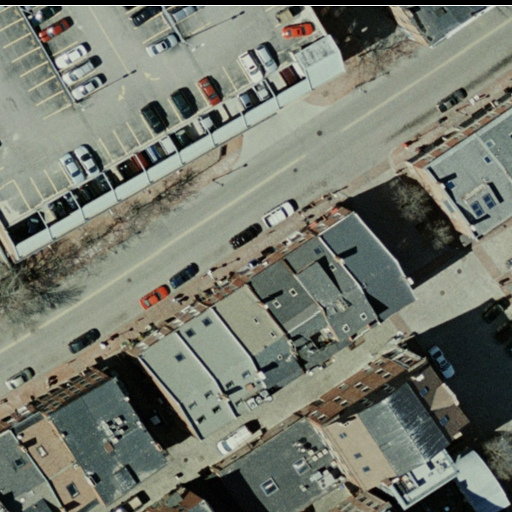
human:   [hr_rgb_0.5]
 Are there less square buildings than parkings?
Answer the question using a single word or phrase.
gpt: yes

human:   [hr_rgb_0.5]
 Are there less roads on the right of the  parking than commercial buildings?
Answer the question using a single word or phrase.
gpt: no

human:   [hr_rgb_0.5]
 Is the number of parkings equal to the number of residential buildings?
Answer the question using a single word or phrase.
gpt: no

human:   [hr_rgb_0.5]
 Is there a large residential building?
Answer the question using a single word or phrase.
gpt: yes

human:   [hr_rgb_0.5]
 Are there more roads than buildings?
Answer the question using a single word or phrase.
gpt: no

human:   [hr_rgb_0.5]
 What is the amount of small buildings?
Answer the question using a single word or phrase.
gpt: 7

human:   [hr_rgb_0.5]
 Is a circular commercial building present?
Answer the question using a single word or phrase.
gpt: no

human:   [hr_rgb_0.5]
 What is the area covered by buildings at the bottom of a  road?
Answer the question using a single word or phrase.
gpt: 3367m2

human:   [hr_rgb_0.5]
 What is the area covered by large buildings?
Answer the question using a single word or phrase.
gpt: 2239m2

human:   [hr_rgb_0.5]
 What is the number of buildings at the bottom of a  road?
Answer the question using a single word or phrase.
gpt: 19

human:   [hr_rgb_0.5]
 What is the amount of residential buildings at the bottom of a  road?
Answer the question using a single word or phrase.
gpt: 19

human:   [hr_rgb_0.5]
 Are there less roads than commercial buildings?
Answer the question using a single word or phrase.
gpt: no

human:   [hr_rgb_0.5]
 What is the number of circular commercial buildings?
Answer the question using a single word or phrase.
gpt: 0

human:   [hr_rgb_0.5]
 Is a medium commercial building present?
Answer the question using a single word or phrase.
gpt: no

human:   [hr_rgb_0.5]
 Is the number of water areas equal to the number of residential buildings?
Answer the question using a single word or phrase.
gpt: no

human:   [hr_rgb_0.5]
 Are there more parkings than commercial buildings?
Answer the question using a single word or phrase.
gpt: no

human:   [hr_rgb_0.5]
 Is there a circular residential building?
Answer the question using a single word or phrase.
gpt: no

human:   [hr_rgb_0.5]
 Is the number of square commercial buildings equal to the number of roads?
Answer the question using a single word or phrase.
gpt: no

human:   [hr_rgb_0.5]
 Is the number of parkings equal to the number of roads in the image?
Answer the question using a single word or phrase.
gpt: no

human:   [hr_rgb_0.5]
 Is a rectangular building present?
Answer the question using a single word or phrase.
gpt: yes

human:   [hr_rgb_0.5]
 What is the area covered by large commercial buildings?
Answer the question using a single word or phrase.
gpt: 0m2

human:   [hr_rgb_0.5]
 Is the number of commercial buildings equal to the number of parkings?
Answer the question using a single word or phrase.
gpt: yes

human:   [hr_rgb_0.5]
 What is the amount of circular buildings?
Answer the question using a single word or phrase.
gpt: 0

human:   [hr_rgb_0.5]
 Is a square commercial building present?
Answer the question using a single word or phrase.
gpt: no

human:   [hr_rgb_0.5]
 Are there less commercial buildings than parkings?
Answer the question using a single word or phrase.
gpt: no

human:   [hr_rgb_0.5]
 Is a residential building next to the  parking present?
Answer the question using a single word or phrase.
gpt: yes

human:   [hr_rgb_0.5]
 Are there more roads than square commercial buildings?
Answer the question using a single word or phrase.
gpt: yes

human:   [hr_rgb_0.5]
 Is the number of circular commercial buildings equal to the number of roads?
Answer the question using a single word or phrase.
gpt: no

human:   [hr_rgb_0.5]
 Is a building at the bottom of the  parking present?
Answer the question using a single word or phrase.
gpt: yes

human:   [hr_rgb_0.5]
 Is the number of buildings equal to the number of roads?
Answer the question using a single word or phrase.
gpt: no

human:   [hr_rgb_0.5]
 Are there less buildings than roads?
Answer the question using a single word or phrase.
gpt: no

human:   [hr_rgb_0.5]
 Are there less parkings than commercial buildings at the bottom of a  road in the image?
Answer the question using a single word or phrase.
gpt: no

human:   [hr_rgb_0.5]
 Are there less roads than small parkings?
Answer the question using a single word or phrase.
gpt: no

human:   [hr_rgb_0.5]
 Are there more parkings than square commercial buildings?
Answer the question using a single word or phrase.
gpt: yes

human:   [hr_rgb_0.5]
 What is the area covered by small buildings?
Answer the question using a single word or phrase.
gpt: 419m2

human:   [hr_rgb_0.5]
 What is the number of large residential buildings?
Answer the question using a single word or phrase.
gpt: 1